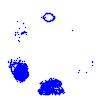
Particle: pion